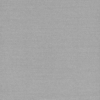
Label: dusty